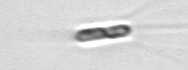
Label: Chaetoceros_subtilis